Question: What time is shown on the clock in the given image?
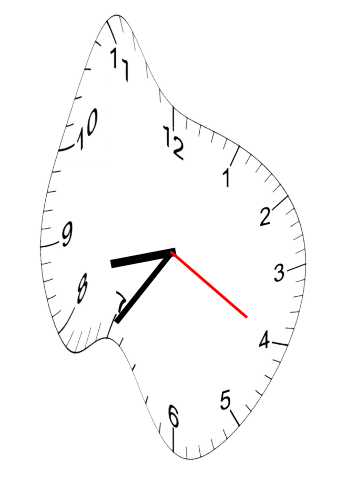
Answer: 08:35:20